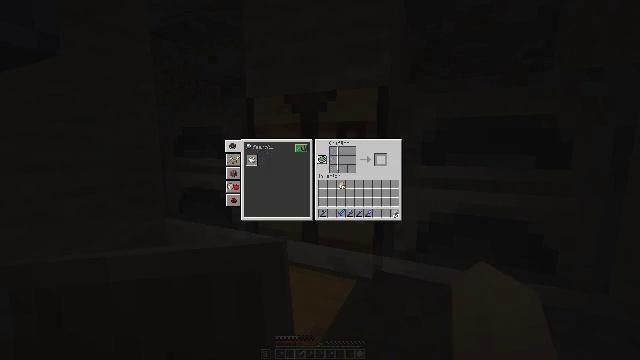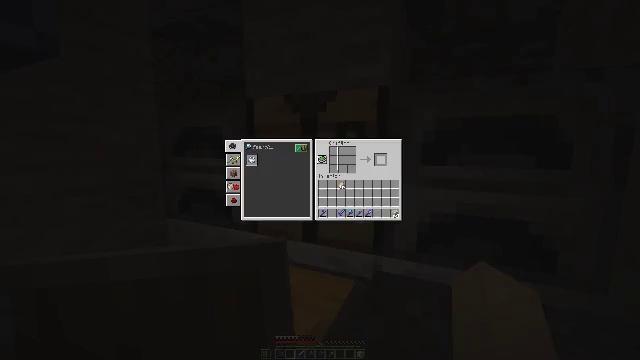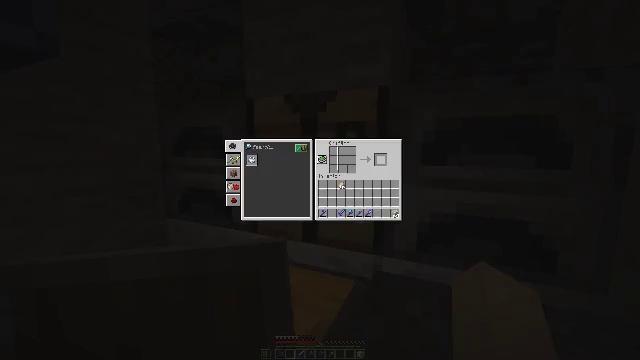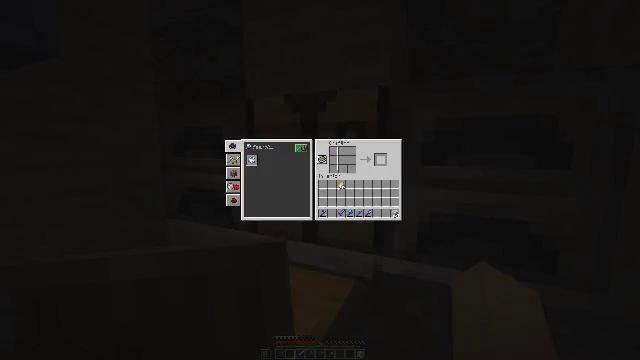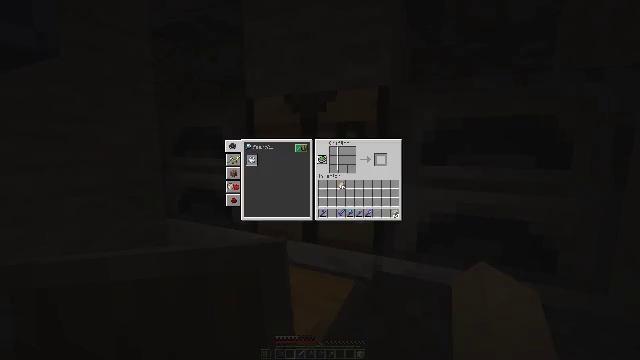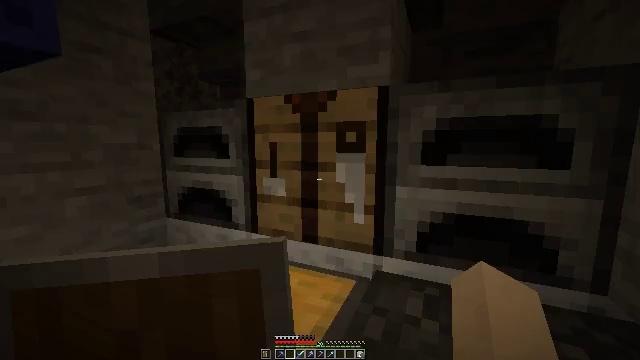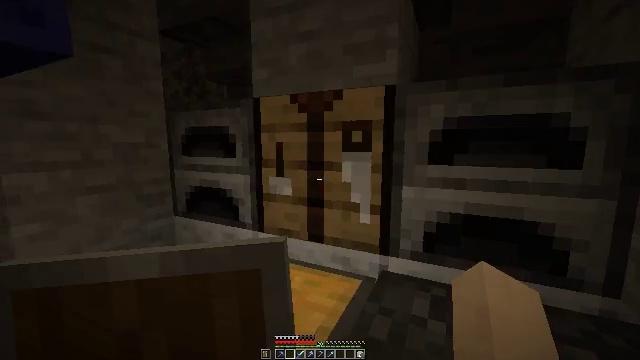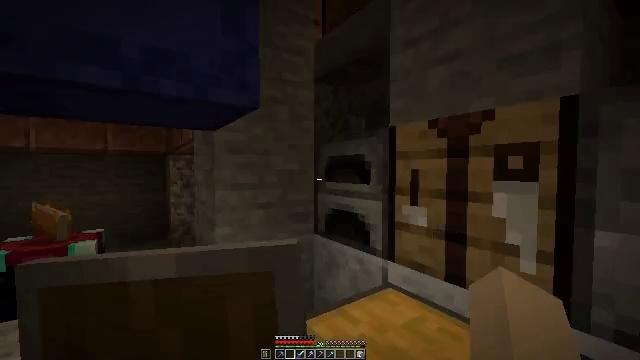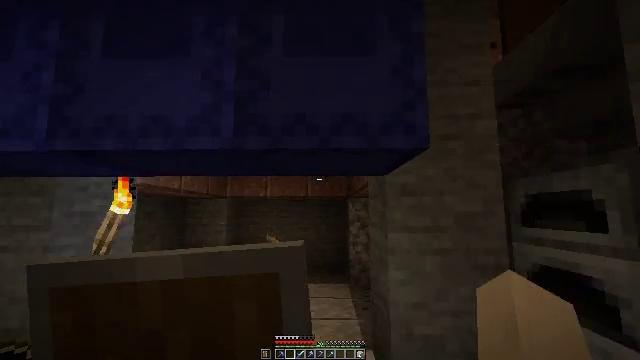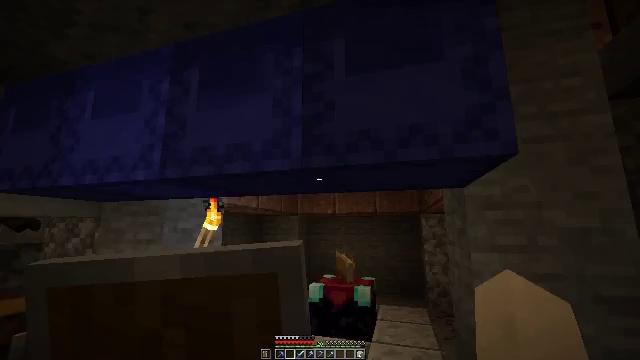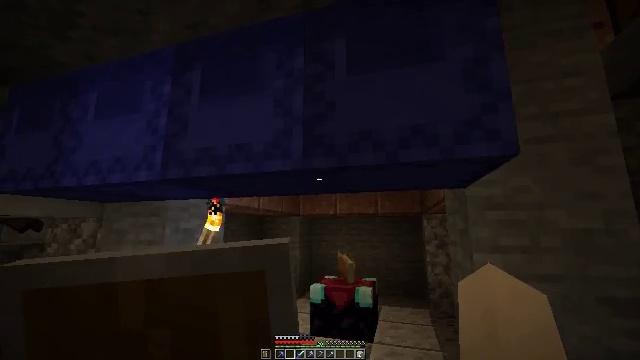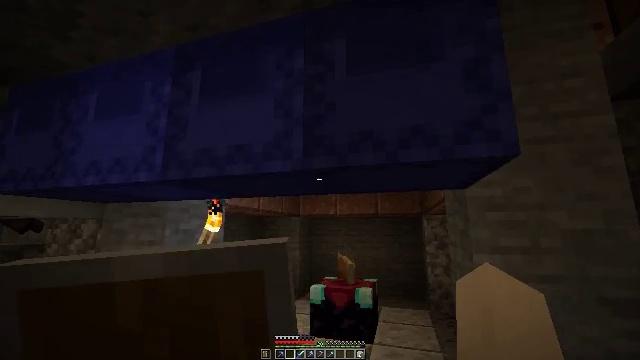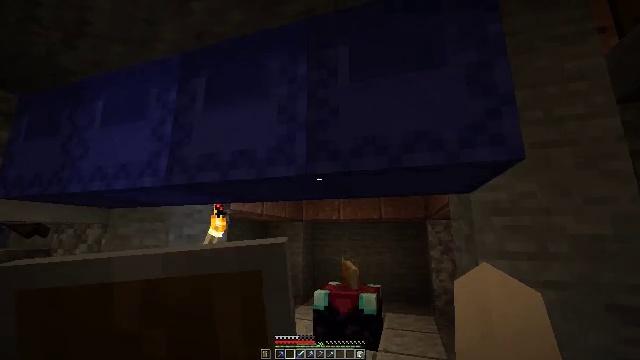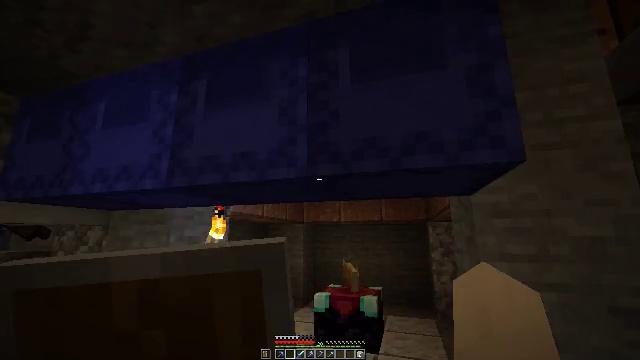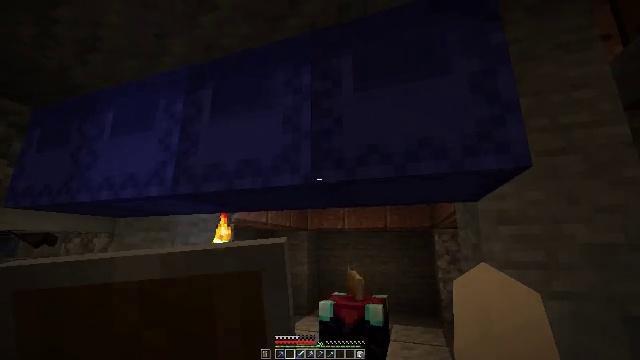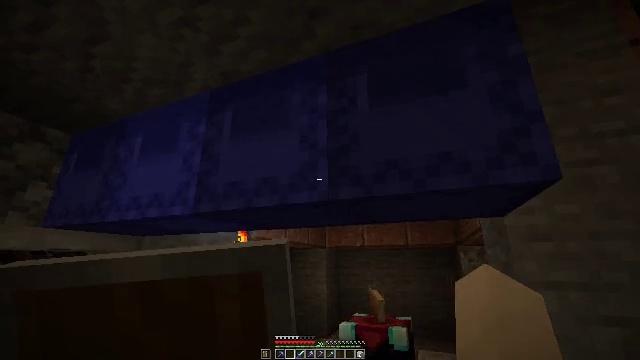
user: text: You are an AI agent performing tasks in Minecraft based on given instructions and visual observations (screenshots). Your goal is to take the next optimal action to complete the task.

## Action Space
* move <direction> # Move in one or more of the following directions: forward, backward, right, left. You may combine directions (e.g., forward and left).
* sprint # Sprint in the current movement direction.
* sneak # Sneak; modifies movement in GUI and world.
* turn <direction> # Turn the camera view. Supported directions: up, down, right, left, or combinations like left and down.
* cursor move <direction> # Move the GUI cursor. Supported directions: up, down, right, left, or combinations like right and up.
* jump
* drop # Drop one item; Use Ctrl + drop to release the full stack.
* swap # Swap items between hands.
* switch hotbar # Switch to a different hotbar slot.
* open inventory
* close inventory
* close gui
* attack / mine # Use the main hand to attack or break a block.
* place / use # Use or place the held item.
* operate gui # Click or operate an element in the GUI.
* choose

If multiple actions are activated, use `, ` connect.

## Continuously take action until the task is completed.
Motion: motion action
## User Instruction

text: Reclaim the blue shulker box for storage.
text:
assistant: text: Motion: no_op
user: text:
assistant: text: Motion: no_op
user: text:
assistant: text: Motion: no_op
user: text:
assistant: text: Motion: no_op
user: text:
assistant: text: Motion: open inventory
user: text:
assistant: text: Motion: turn left, open inventory
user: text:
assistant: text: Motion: turn left and up, open inventory
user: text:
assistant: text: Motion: turn left and up
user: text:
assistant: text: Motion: turn left and up
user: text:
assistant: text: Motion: no_op
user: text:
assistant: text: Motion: no_op
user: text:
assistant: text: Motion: turn up
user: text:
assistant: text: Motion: no_op
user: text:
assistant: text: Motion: turn up
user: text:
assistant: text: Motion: turn left and up
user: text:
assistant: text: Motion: no_op
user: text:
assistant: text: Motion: use / place
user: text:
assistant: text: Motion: use / place
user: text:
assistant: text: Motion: use / place
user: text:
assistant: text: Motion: use / place
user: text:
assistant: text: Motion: no_op
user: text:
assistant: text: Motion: no_op
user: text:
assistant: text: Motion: no_op
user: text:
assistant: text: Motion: no_op
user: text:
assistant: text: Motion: no_op
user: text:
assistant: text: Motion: no_op
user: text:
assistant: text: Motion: no_op
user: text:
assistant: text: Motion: sneak, turn right and down
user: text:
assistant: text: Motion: sneak, turn right and down
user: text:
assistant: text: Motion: sneak, turn right and down